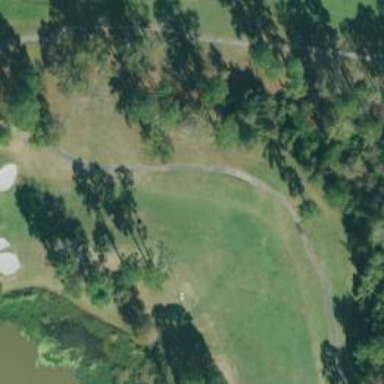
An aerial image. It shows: View of golf hole.